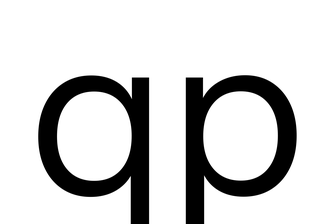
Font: InstrumentSans_Regular